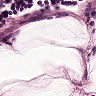
Metastatic tissue present: yes